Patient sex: M
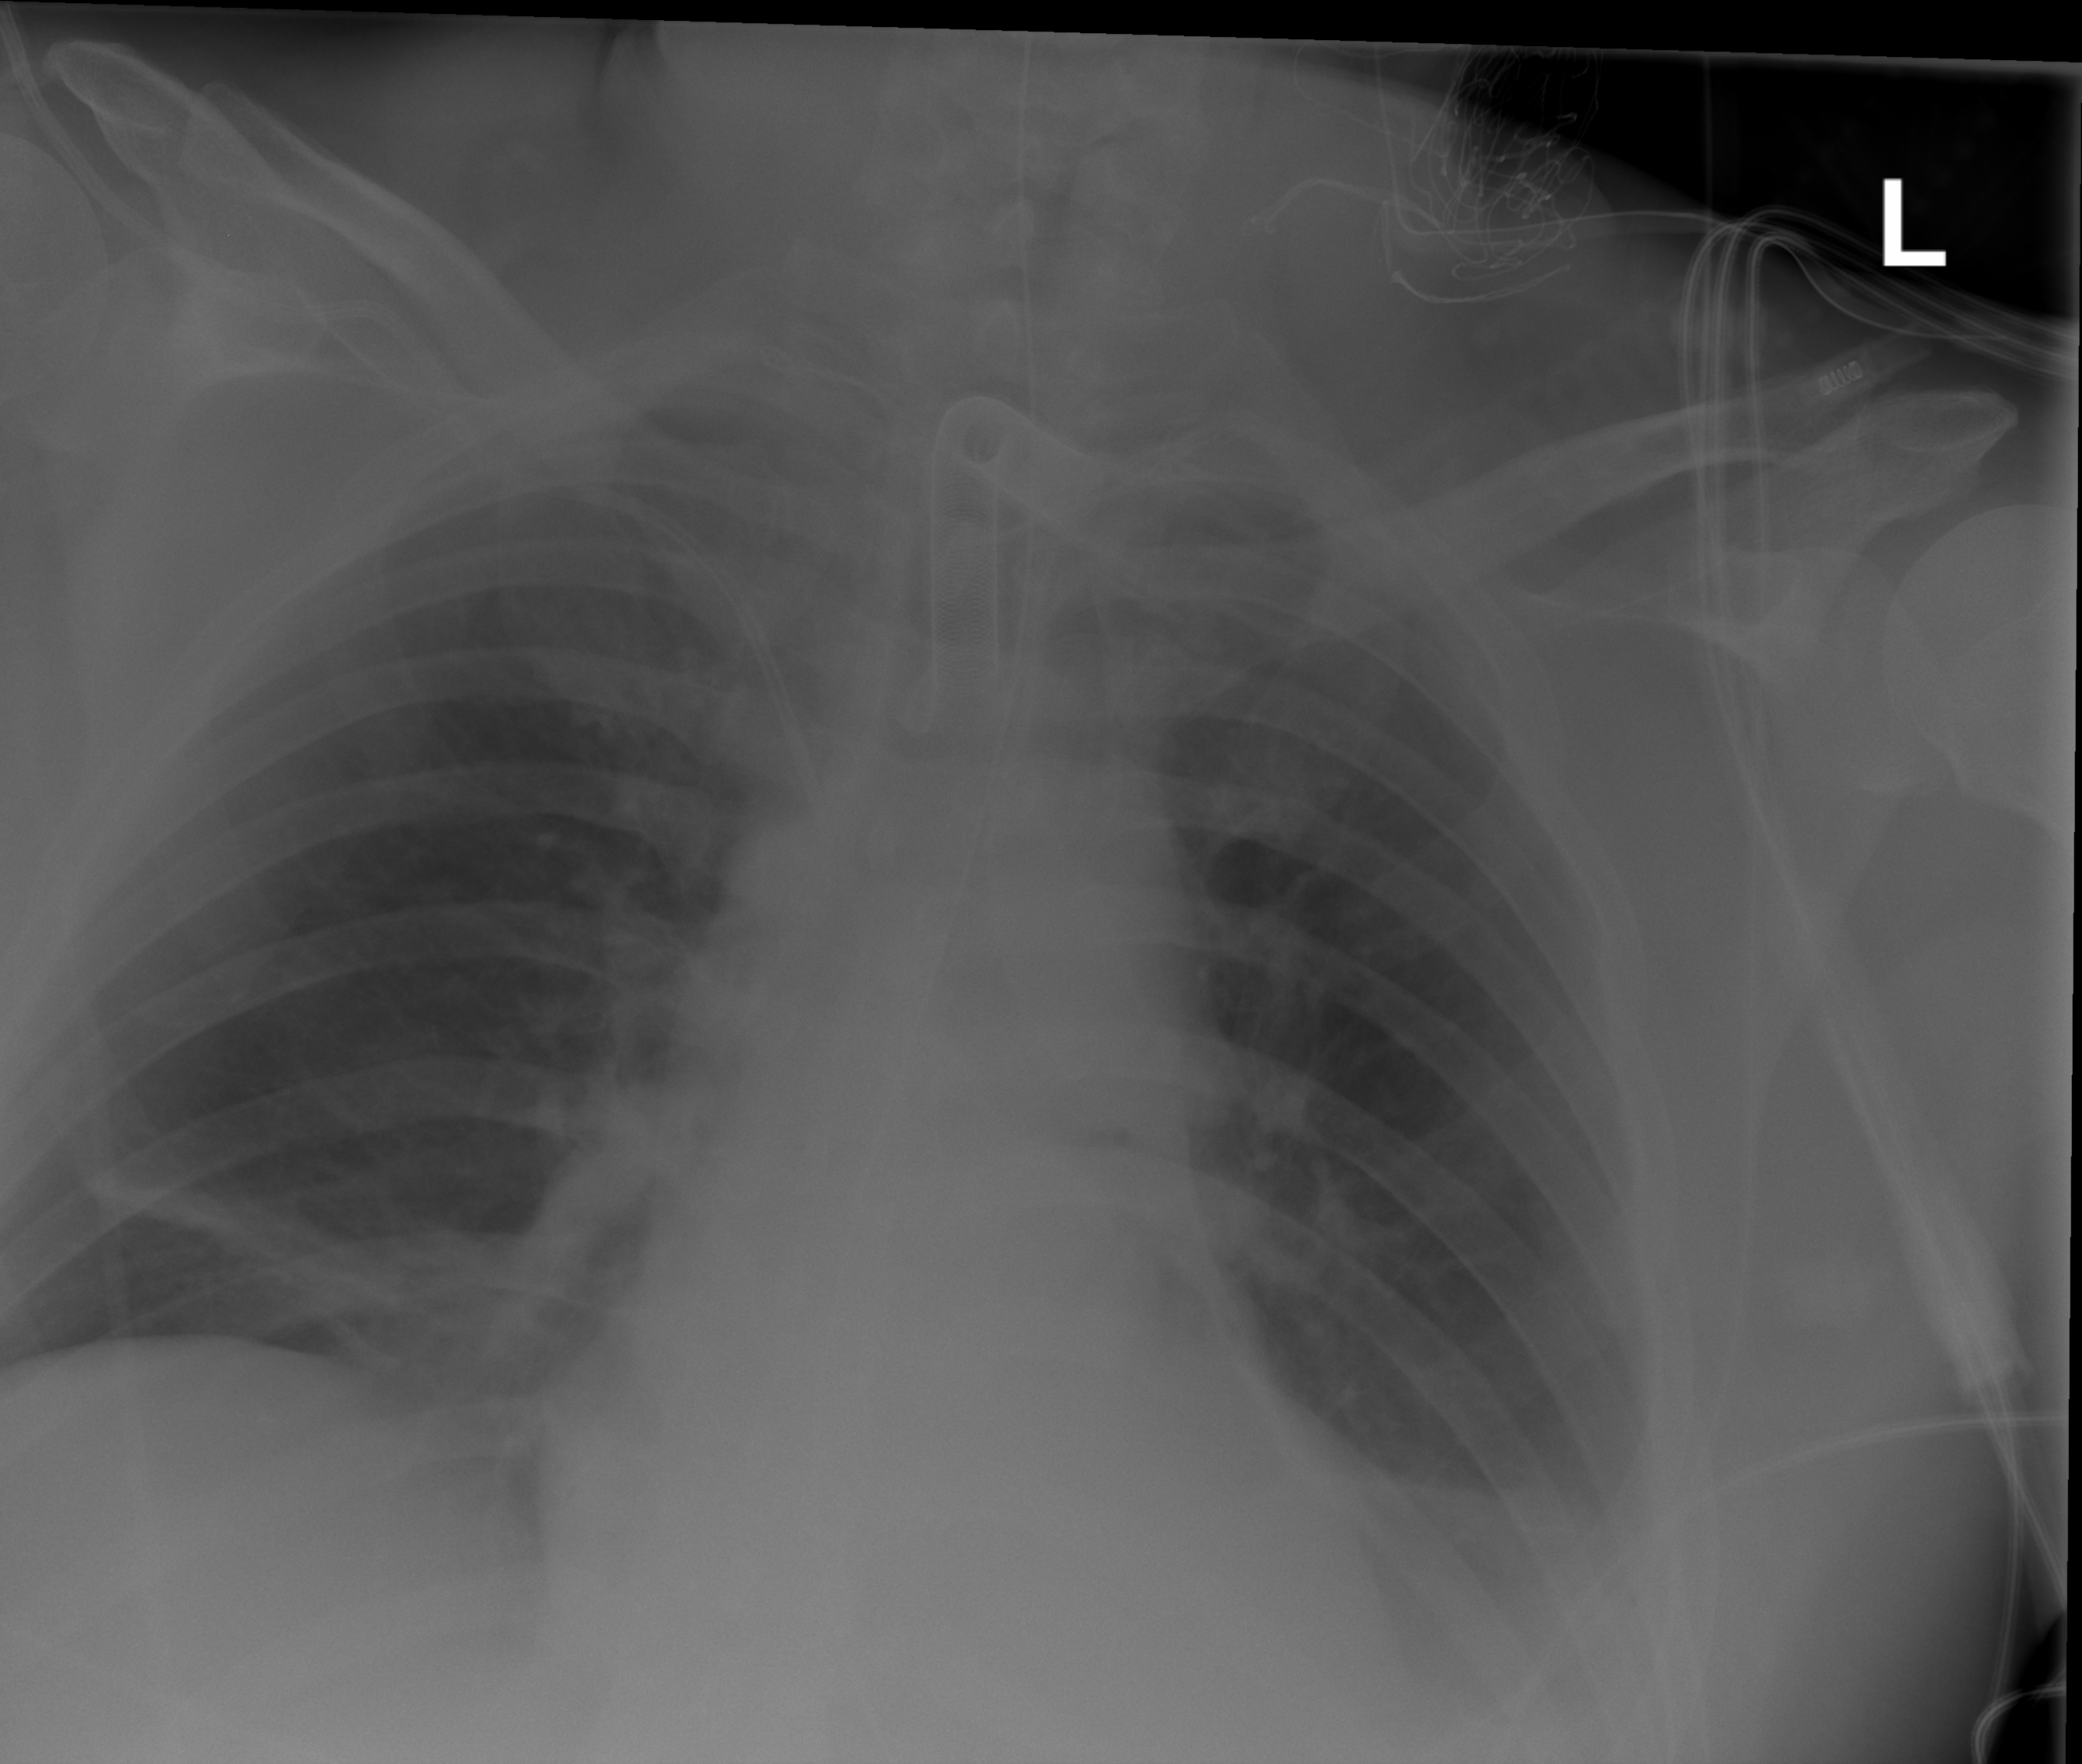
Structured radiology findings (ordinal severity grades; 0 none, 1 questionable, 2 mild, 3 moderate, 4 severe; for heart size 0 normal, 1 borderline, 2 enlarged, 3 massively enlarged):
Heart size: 0
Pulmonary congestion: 0
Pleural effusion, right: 0
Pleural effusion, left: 2
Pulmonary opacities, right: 0
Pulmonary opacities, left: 0
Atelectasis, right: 2
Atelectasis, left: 2